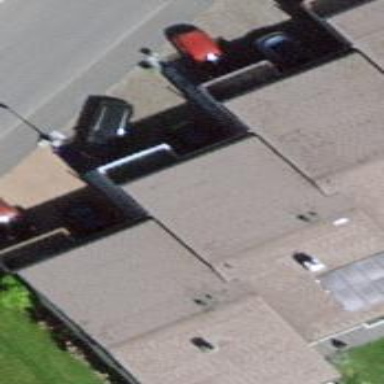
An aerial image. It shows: Gabled terrace building with the roof oriented across.